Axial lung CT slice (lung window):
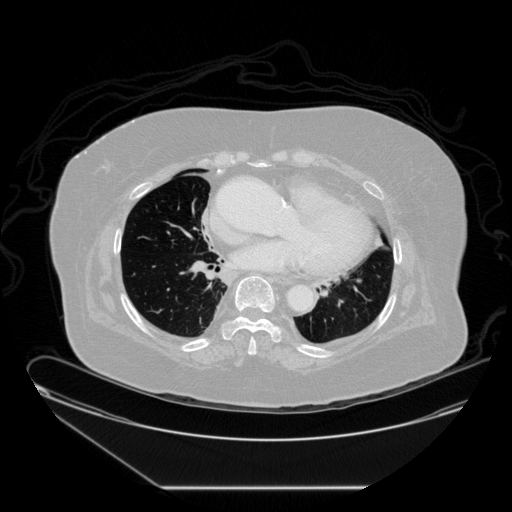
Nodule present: no